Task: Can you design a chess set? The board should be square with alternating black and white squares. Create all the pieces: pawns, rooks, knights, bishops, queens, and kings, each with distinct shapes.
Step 750:
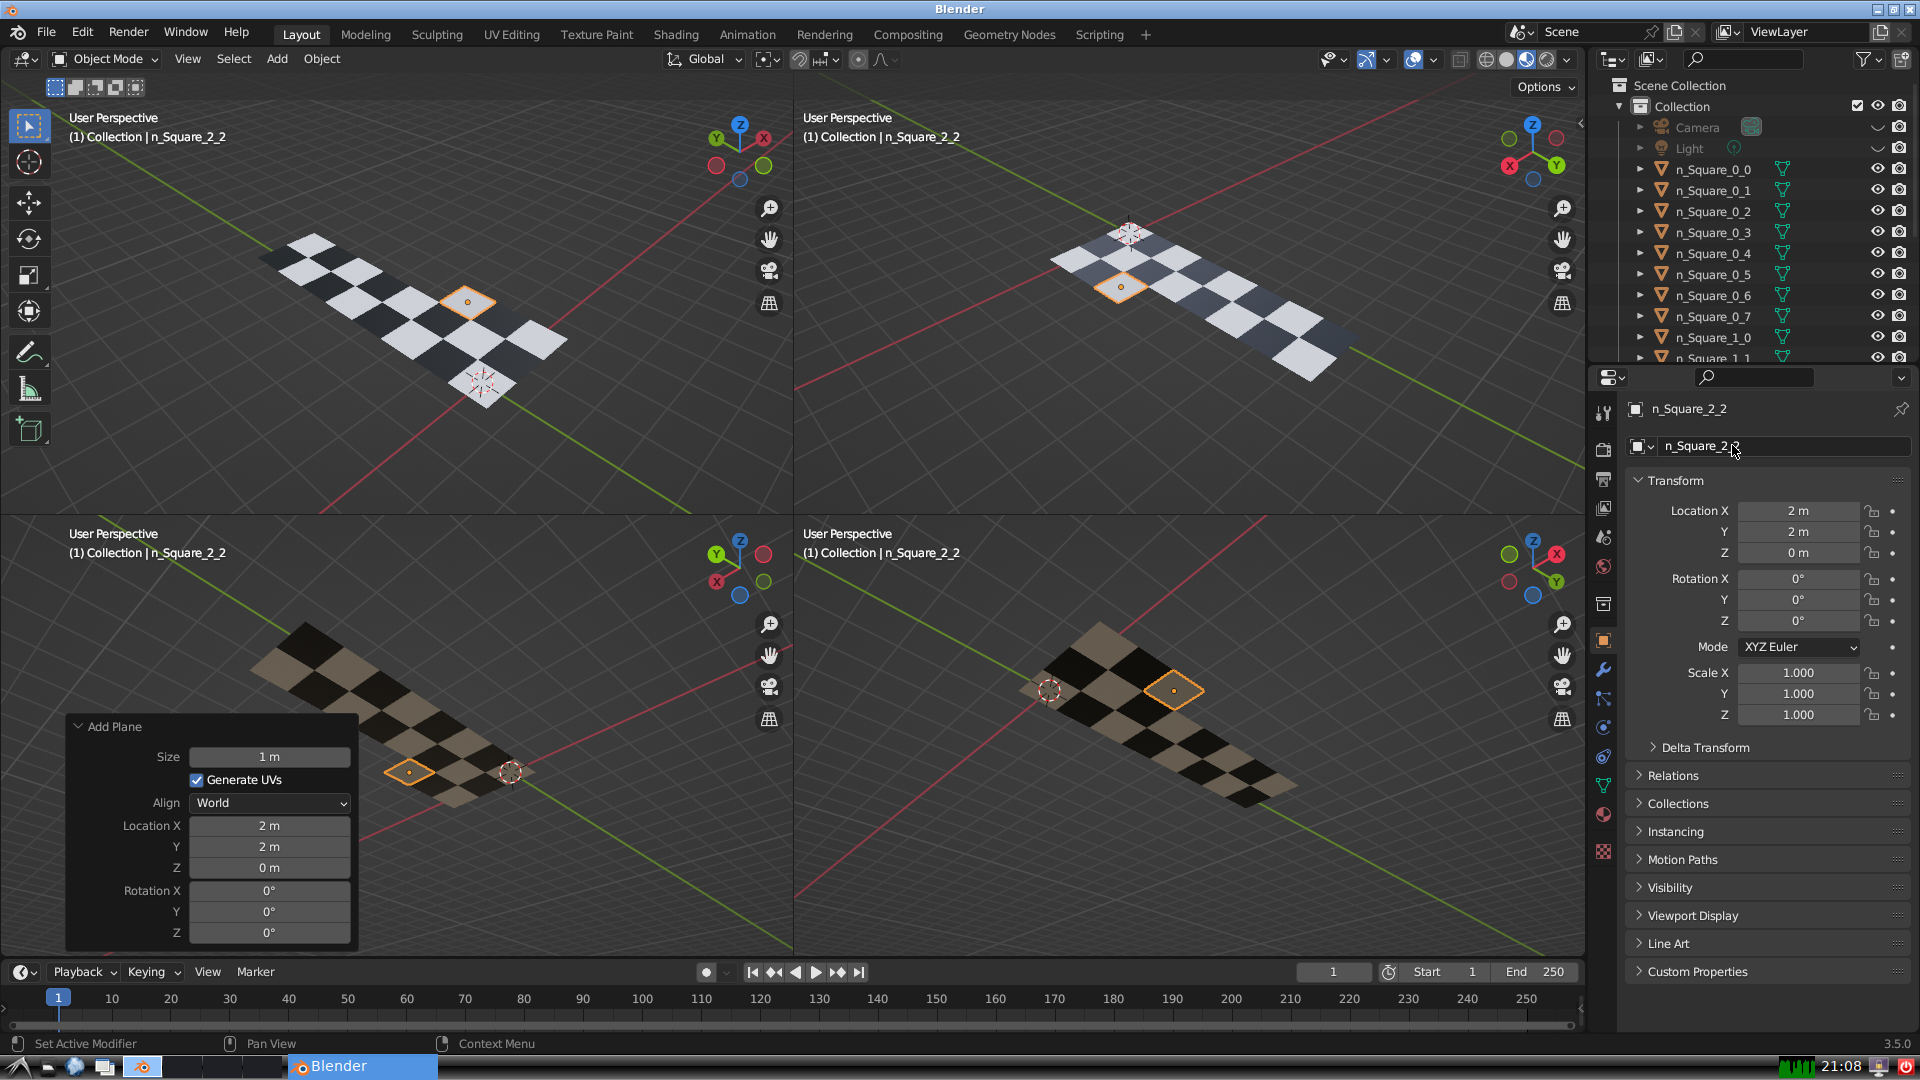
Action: {"mouse_move": [1603, 815]}